Interaction volume radius: 5 \u00c5
Interaction volume height: 10 \u00c5
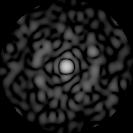
Disorder parameter: 0.816